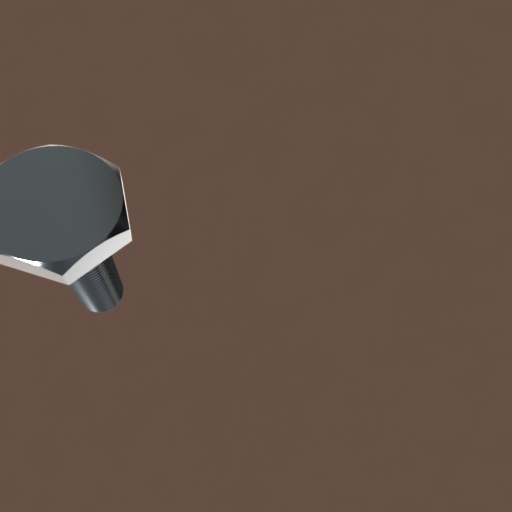
Label: bolt